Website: lowes
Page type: newsletter-management
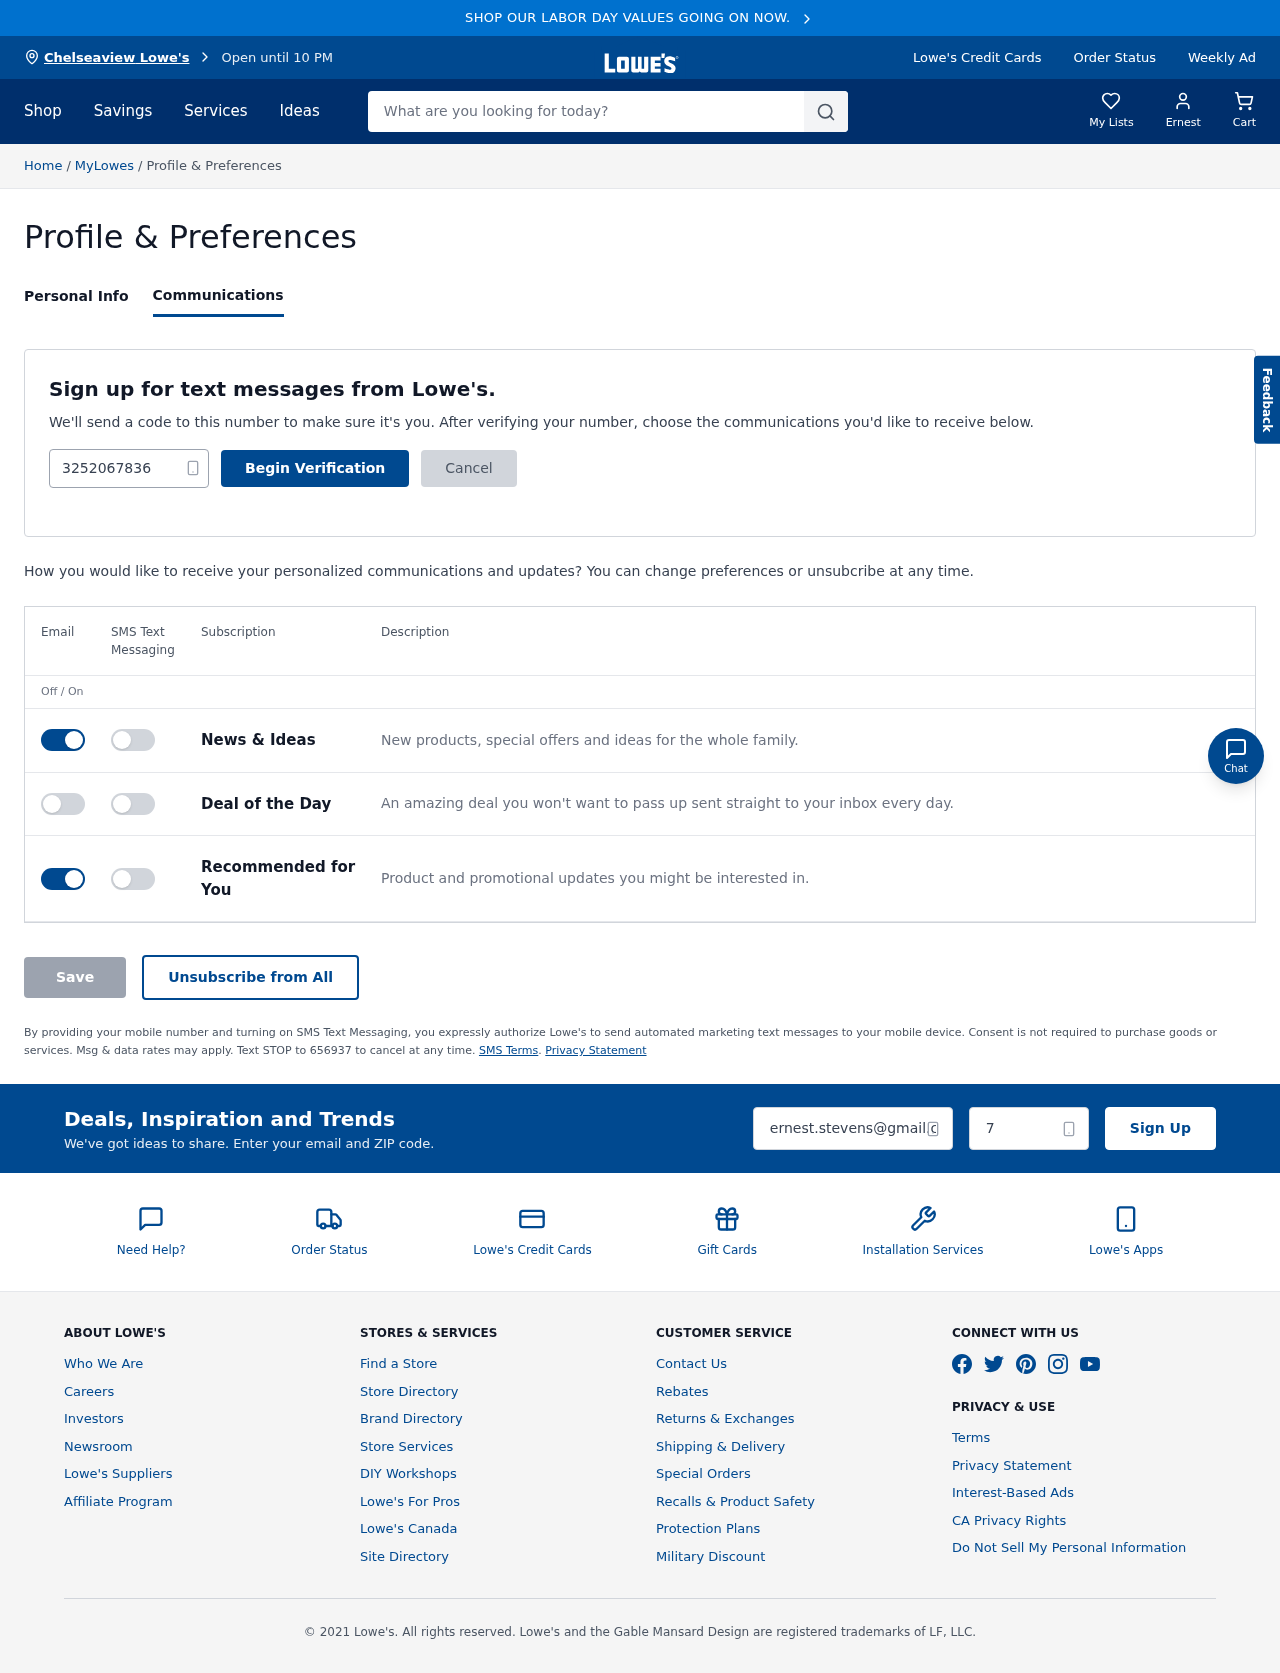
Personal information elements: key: PII_CITY
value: Chelseaview Lowe's
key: PII_EMAIL
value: ernest.stevens@gmail.com
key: PII_FIRSTNAME
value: Ernest
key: PII_PHONE
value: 3252067836
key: PII_POSTCODE
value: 79393
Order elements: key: ORDER_NUM_ITEMS
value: Cart
Search elements: key: HEADER_SEARCH
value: What are you looking for today?